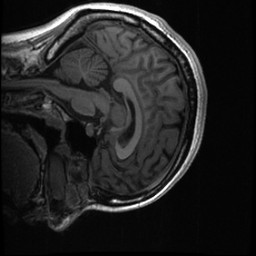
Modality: T1w
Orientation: sagittal
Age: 19
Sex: female